Question: I am trying to find a solution similar to this one but for an Android platform:
<URL>
Have a look at that website. Basically the idea is to scroll laterally and vertically on the green content area (see the image below) and the two menus (red and blu) should scroll accordingly. If you scroll over the content area (green) left-right, the blu top menu should scroll as well. If you scroll up-down the red menu should scroll up-down as well.
The areas of the menu, is always there in the page.

does anyone have any suggestion?
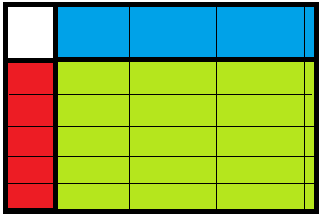
Answer: Solution to this can be found <URL>
that guy Pedro Loureiro explain it shortly although providing no extremely detailed source code. But that's how I sorted it out.